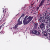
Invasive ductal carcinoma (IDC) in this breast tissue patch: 0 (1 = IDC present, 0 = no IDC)